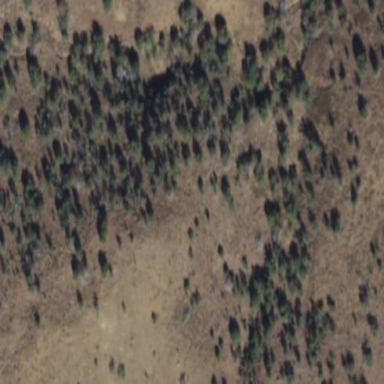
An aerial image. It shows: Evergreen needle-leaved woodland.